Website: home-depot
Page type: delivery-shipping
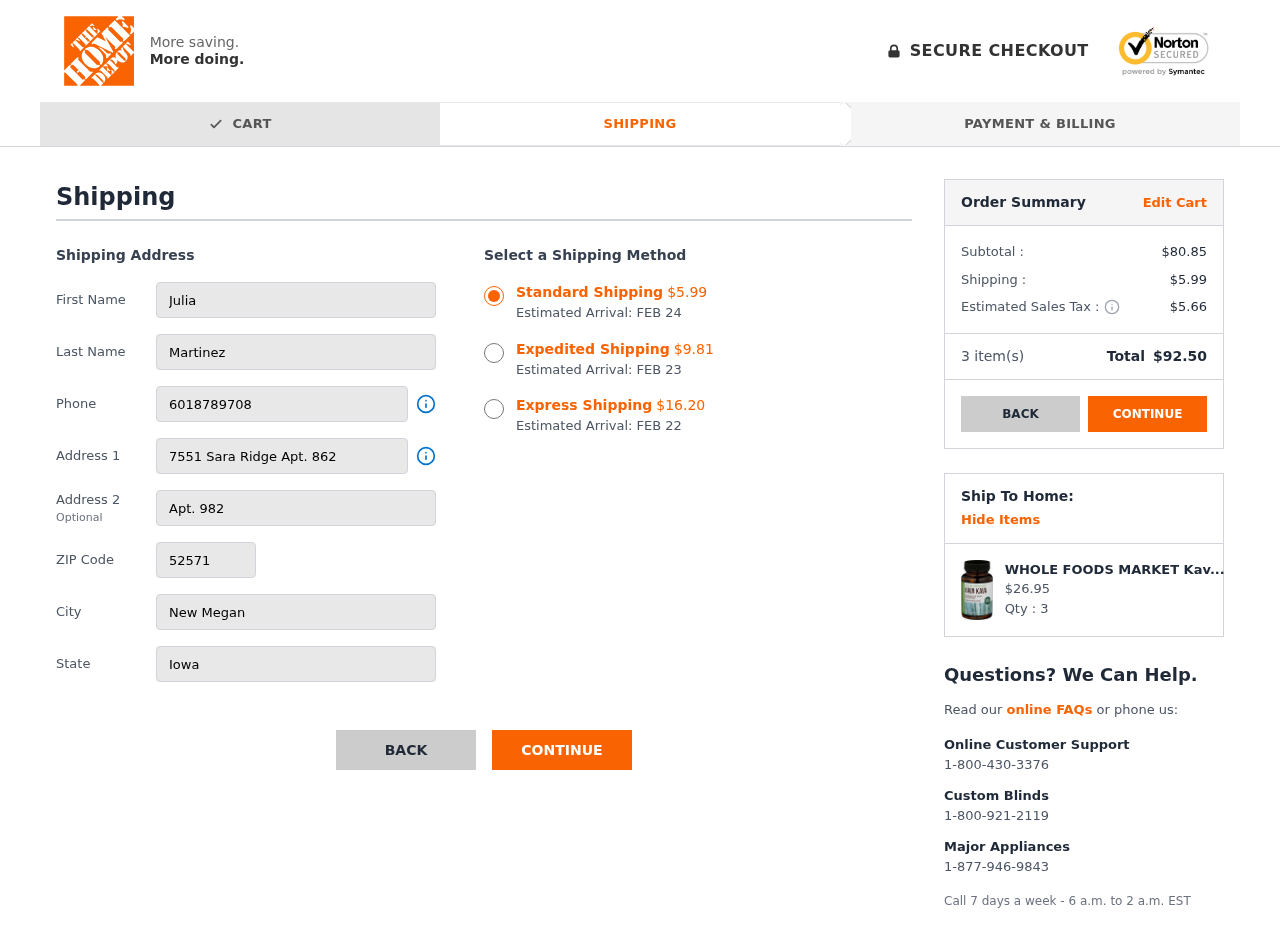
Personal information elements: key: PII_CITY
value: New Megan
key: PII_FIRSTNAME
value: Julia
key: PII_LASTNAME
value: Martinez
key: PII_PHONE
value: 6018789708
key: PII_POSTCODE
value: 52571
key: PII_STATE
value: Iowa
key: PII_STREET
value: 7551 Sara Ridge Apt. 862
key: PII_STREET2
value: Apt. 982
Product elements: key: PRODUCT1_NAME
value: WHOLE FOODS MARKET Kava Kava Liquid Capsules, 60 CT
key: PRODUCT1_PRICE
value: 26.95
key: PRODUCT1_QUANTITY
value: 3
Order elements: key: ORDER_SHIPPING_COST_STANDARD
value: $5.99
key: ORDER_DELIVERY_DATE
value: FEB 24
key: ORDER_SHIPPING_COST_EXPEDITED
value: $9.81
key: ORDER_DELIVERY_DATE_EXPEDITED
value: FEB 23
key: ORDER_SHIPPING_COST_EXPRESS
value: $16.20
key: ORDER_DELIVERY_DATE_EXPRESS
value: FEB 22
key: ORDER_SUBTOTAL
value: $80.85
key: ORDER_SHIPPING_COST
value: $5.99
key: ORDER_TAX
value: $5.66
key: ORDER_NUM_ITEMS
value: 3
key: ORDER_TOTAL
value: $92.50